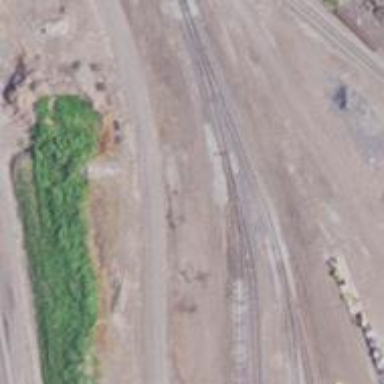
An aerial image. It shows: Railway yard used for servicing trains.